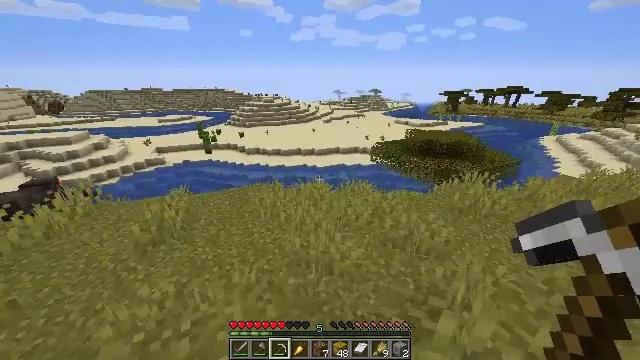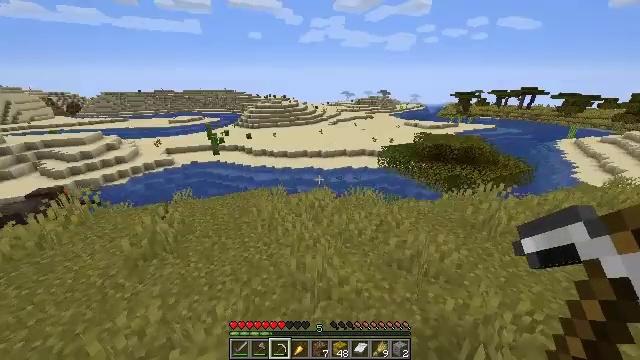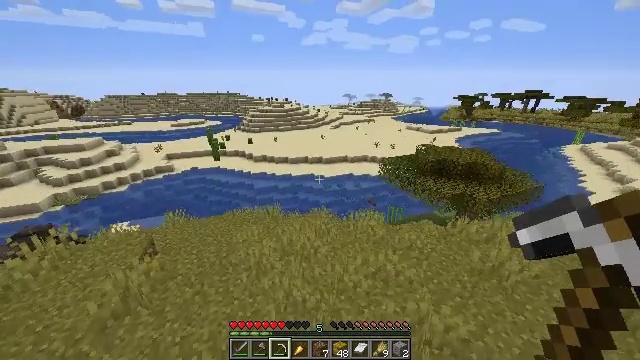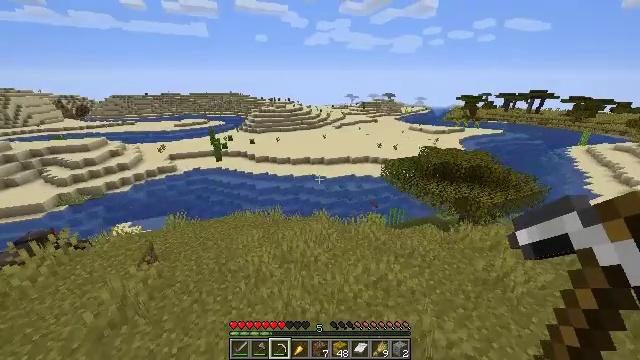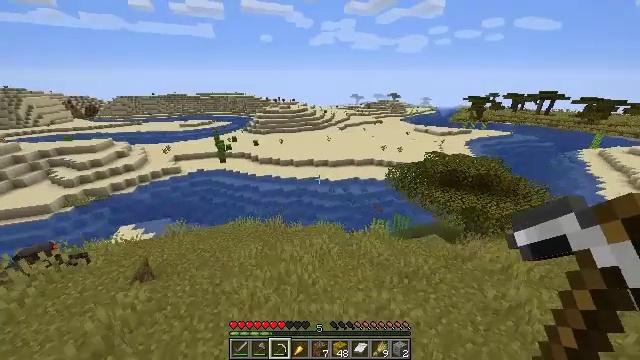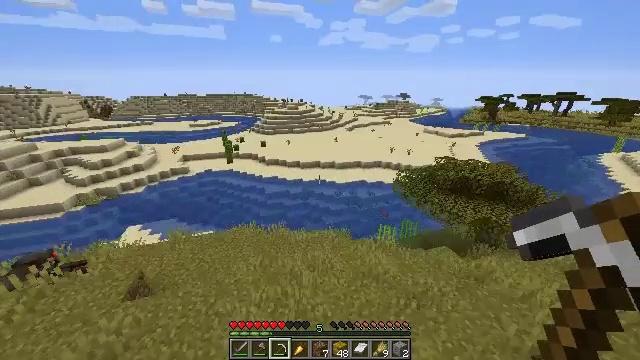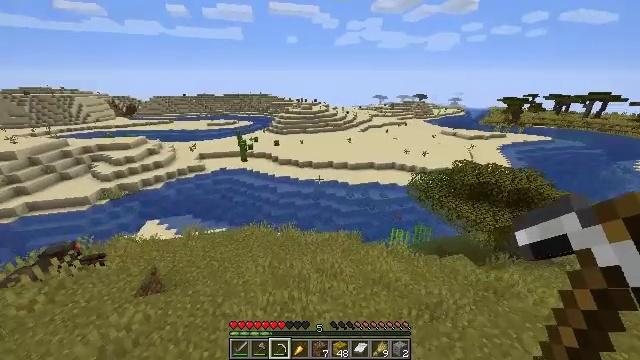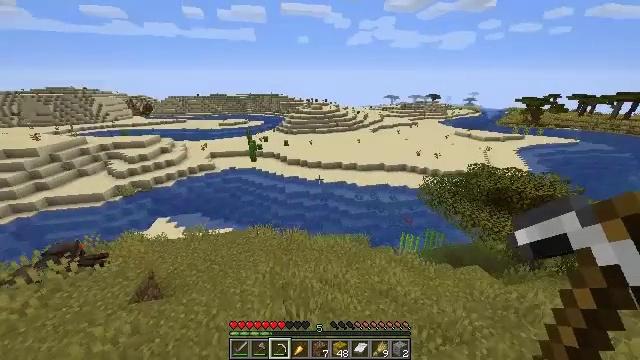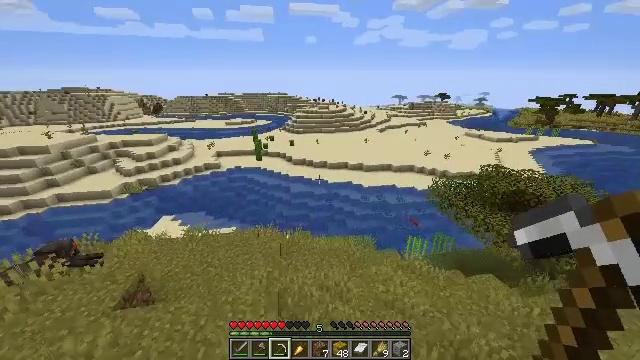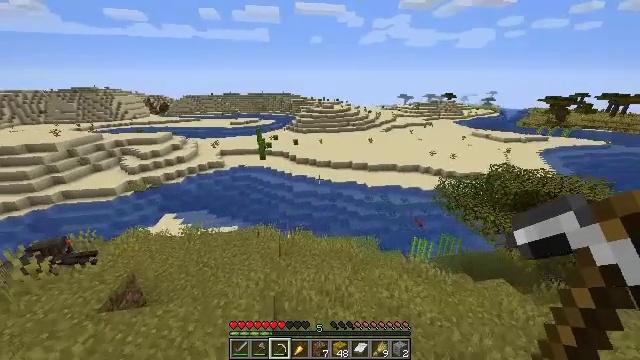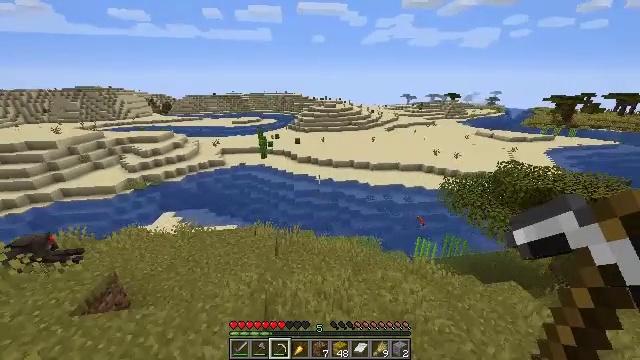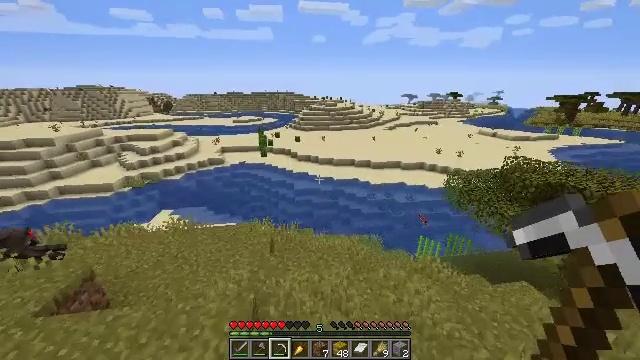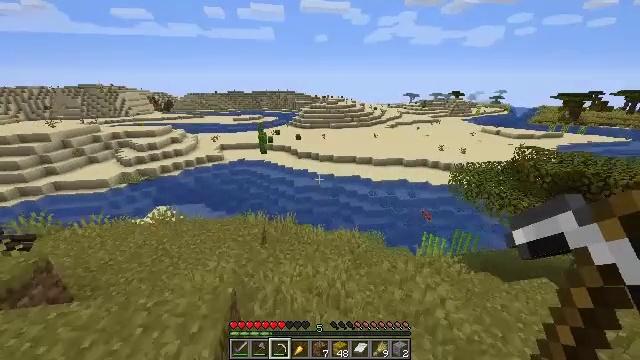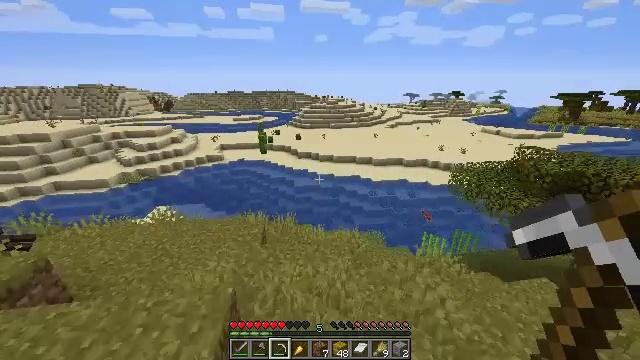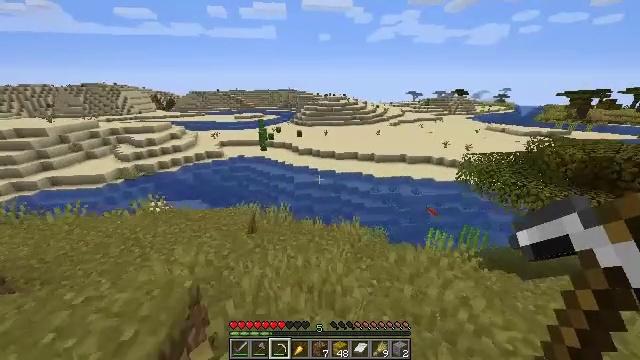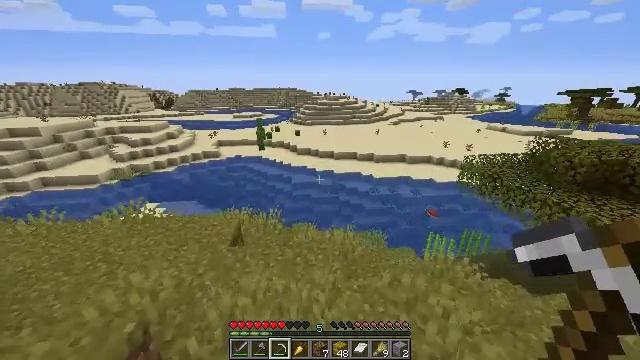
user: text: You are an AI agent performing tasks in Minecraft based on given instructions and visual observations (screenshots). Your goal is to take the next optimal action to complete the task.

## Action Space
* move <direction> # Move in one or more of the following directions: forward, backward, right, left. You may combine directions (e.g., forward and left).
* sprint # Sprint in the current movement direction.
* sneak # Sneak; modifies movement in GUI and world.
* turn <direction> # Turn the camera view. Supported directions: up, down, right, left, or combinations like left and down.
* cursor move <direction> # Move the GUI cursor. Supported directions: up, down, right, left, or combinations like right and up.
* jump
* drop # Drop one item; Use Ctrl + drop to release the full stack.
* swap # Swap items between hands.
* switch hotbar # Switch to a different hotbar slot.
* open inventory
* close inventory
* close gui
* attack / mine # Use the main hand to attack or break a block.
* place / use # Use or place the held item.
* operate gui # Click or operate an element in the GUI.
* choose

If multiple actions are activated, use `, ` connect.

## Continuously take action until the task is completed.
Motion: motion action
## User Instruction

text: Cut down the sugar cane stalks.
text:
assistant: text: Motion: move forward, turn left, jump
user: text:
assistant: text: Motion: move forward, jump
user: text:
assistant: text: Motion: move forward, jump
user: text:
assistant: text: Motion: move forward, turn left, jump
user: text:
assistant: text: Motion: move forward, turn left, jump
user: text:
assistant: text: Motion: move forward, turn left, jump
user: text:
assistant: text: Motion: move forward, turn left, jump
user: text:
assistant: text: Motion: move forward, turn left, jump
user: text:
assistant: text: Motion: move forward, turn left, jump
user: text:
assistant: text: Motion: move forward
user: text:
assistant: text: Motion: move forward
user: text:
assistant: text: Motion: move forward
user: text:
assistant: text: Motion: move forward and move right
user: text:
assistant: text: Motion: move forward and move right
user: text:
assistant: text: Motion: move forward and move right
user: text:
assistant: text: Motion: move forward and move right
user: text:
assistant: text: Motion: move forward
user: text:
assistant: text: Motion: move forward
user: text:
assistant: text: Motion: move forward
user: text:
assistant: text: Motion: move forward
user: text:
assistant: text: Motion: move forward
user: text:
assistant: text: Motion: move forward
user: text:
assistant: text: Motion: move forward
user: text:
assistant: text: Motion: move forward, sprint
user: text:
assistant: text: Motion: move forward, sprint
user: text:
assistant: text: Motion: move forward, sprint
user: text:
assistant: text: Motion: move forward, sprint
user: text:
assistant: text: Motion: move forward
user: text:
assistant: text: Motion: move forward
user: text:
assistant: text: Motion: move forward